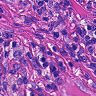
Metastatic tissue present: no